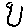
Label: bird